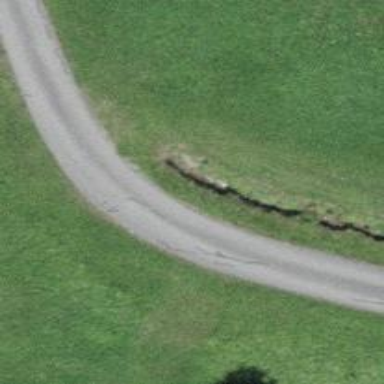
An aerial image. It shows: Unclassified road with asphalt surface.